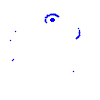
Particle: proton